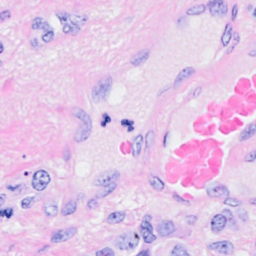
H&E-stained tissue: Breast